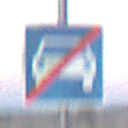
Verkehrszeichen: EndeKraftfahrstrasse
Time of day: SunriseSunset
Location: Outdoor (Nature)
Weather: Clear
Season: Winter
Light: Natural